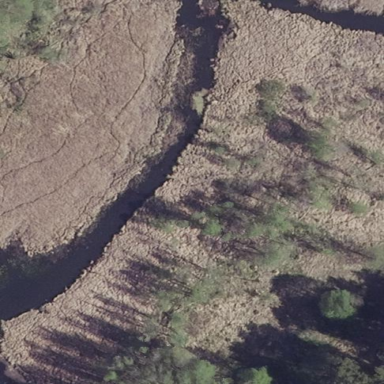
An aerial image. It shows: Marshy wetland area.